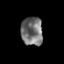
Tissue: prostate
Cell type: T cells
Senescence score: 0.3016
Nuclear area (px): 609
Mean DAPI intensity: 114.325